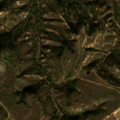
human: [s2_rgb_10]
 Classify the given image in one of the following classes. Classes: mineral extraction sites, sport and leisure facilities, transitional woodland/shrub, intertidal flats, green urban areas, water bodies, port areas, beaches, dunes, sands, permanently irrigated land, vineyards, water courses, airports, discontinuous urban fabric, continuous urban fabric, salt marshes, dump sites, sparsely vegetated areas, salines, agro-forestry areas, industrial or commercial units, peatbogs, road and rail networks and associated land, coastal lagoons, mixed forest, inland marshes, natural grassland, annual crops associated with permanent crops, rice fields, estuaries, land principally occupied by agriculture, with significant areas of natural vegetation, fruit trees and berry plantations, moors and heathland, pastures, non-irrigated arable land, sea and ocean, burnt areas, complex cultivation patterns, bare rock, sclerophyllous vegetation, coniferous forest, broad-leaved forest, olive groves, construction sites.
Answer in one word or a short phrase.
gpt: mixed forest, transitional woodland/shrub